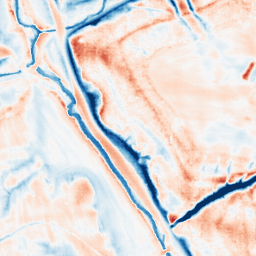
Category: edge_preserving
Decomposition family: guided
Decomposition parameters: radius: 8
eps: 0.01
Upsampling method: sinc_blackman
Upsampling parameters: scale: 8
kernel_size: 16
Upsampling scale: 8